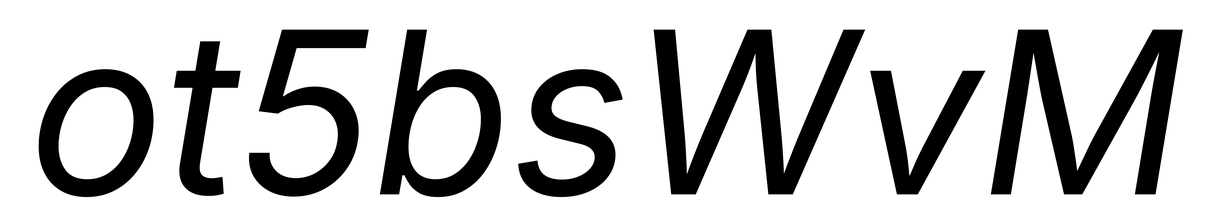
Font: Inter-Italic_Italic